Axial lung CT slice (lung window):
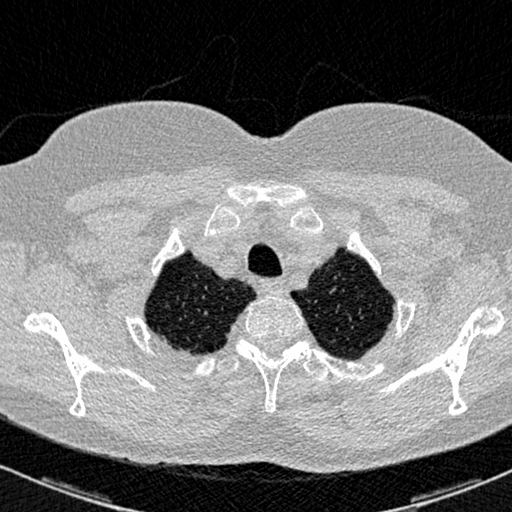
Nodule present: no